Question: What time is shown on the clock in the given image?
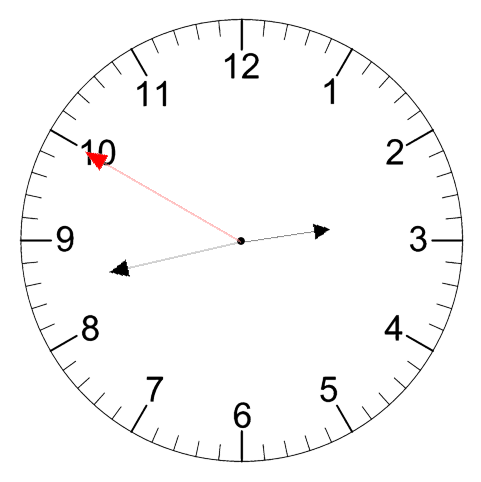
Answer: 02:42:50